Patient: sex M, age 71
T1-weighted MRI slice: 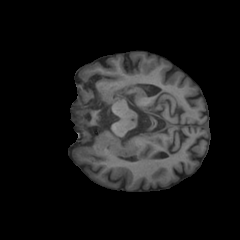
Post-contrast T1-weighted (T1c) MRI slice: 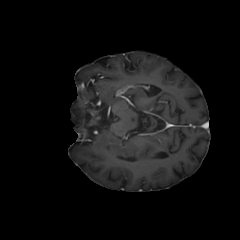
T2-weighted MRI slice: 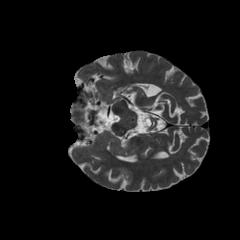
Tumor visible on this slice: no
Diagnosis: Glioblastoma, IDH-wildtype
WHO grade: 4